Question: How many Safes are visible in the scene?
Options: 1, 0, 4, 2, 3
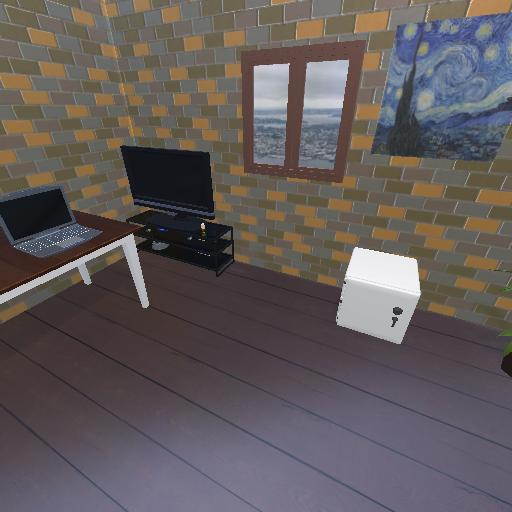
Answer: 1